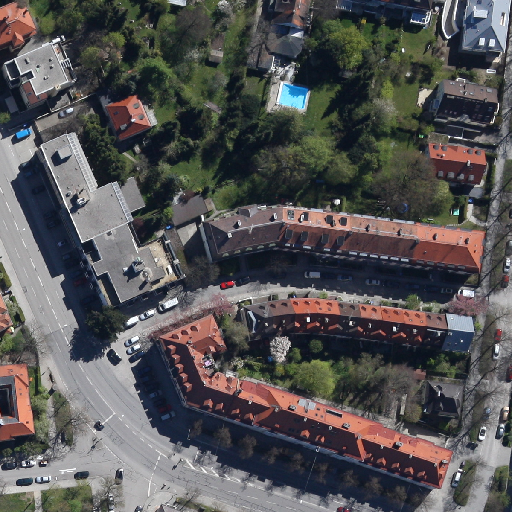
Referring expression: vehicle in the parking area